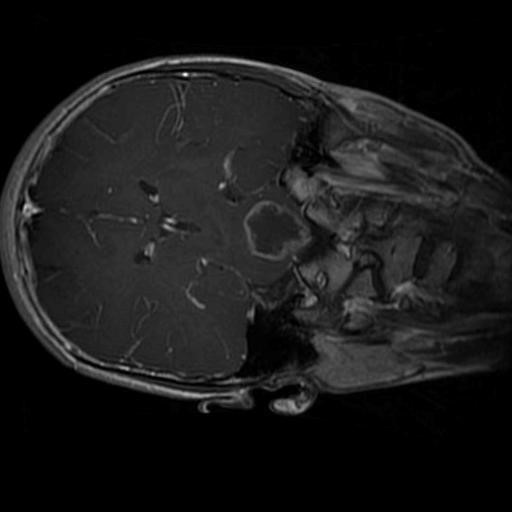
Label: brain_glioma